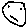
Label: smiley face